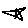
Label: star